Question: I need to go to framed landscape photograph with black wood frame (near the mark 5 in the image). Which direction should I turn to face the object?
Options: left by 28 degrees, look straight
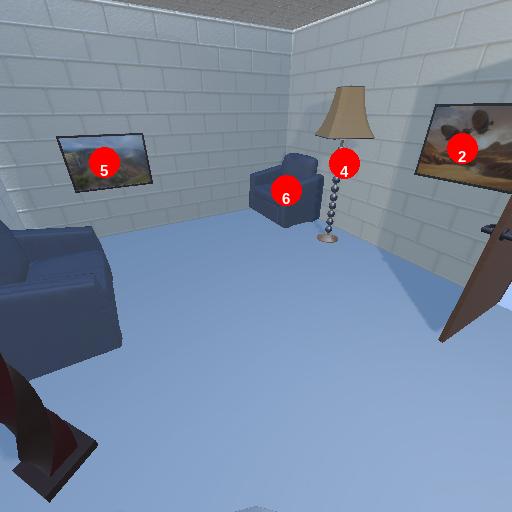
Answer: left by 28 degrees